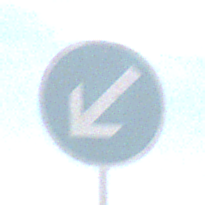
Verkehrszeichen: VorgeschriebeneVorbeifahrtLinks
Umgebung: Outdoor, Nature
Tageszeit: Midday
Wetter: PartlyCloudy
Licht: Natural
Jahreszeit: NotSpecified
Kontrast: MediumContrast